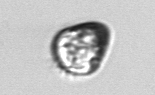
Label: Ciliophora